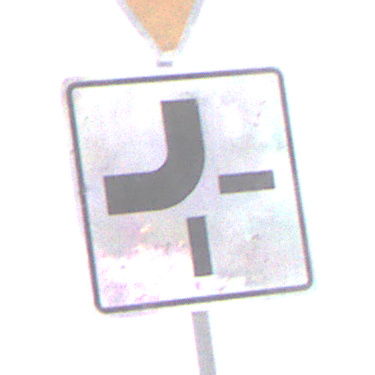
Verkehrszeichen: VerlaufVorfahrtsstrasse2
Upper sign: VorfahrtGewaehren
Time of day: MorningAfternoon
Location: Outdoor (Nature)
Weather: PartlyCloudy
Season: NotSpecified
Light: Natural